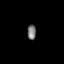
Tissue: prostate
Cell type: T cells
Senescence score: 0.69
Nuclear area (px): 126
Mean DAPI intensity: 122.841